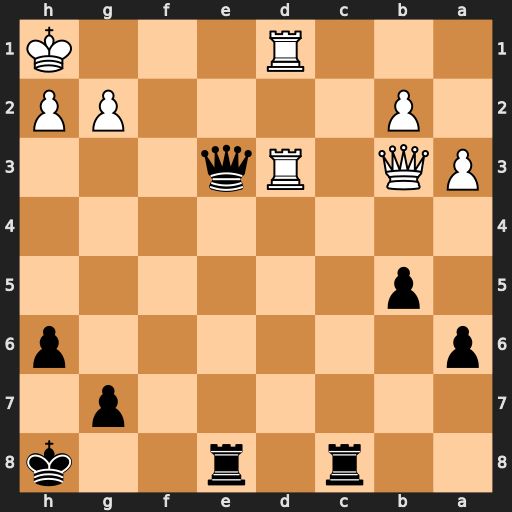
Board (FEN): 2r1r2k/6p1/p6p/1p6/8/PQ1Rq3/1P4PP/3R3K
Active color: b
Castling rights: -
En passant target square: -
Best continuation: Qe1+ Rxe1 Rxe1#